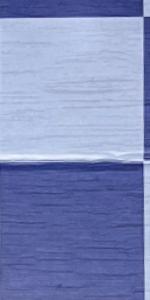
Label: Empty